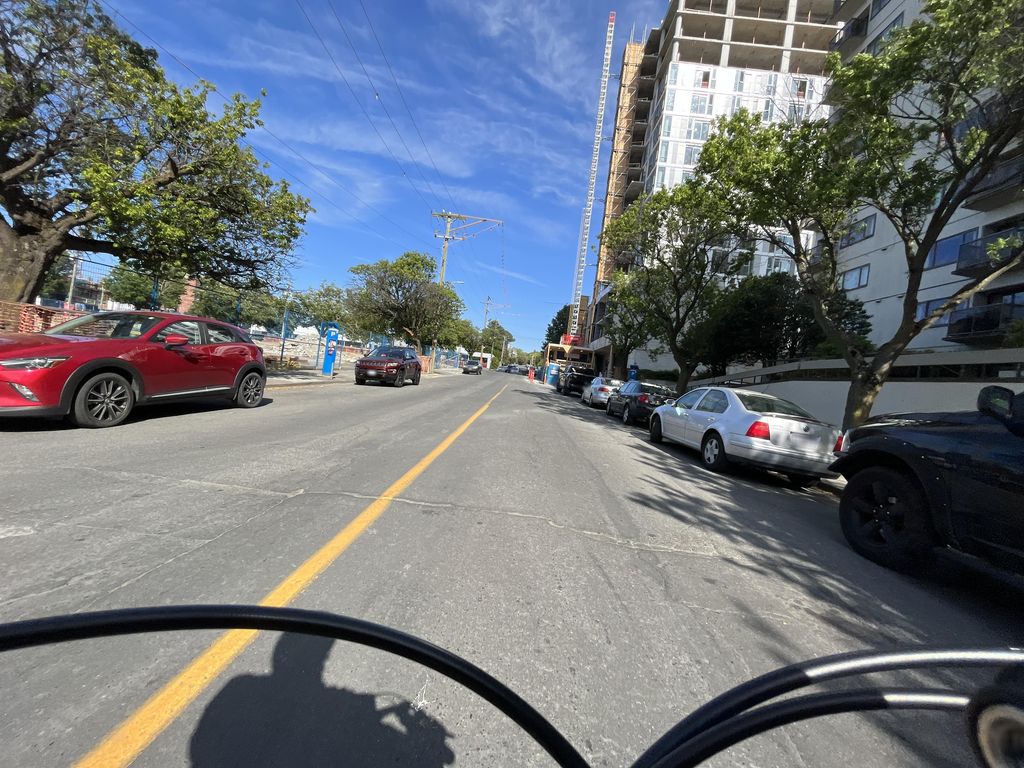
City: victoria